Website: apple
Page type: payment
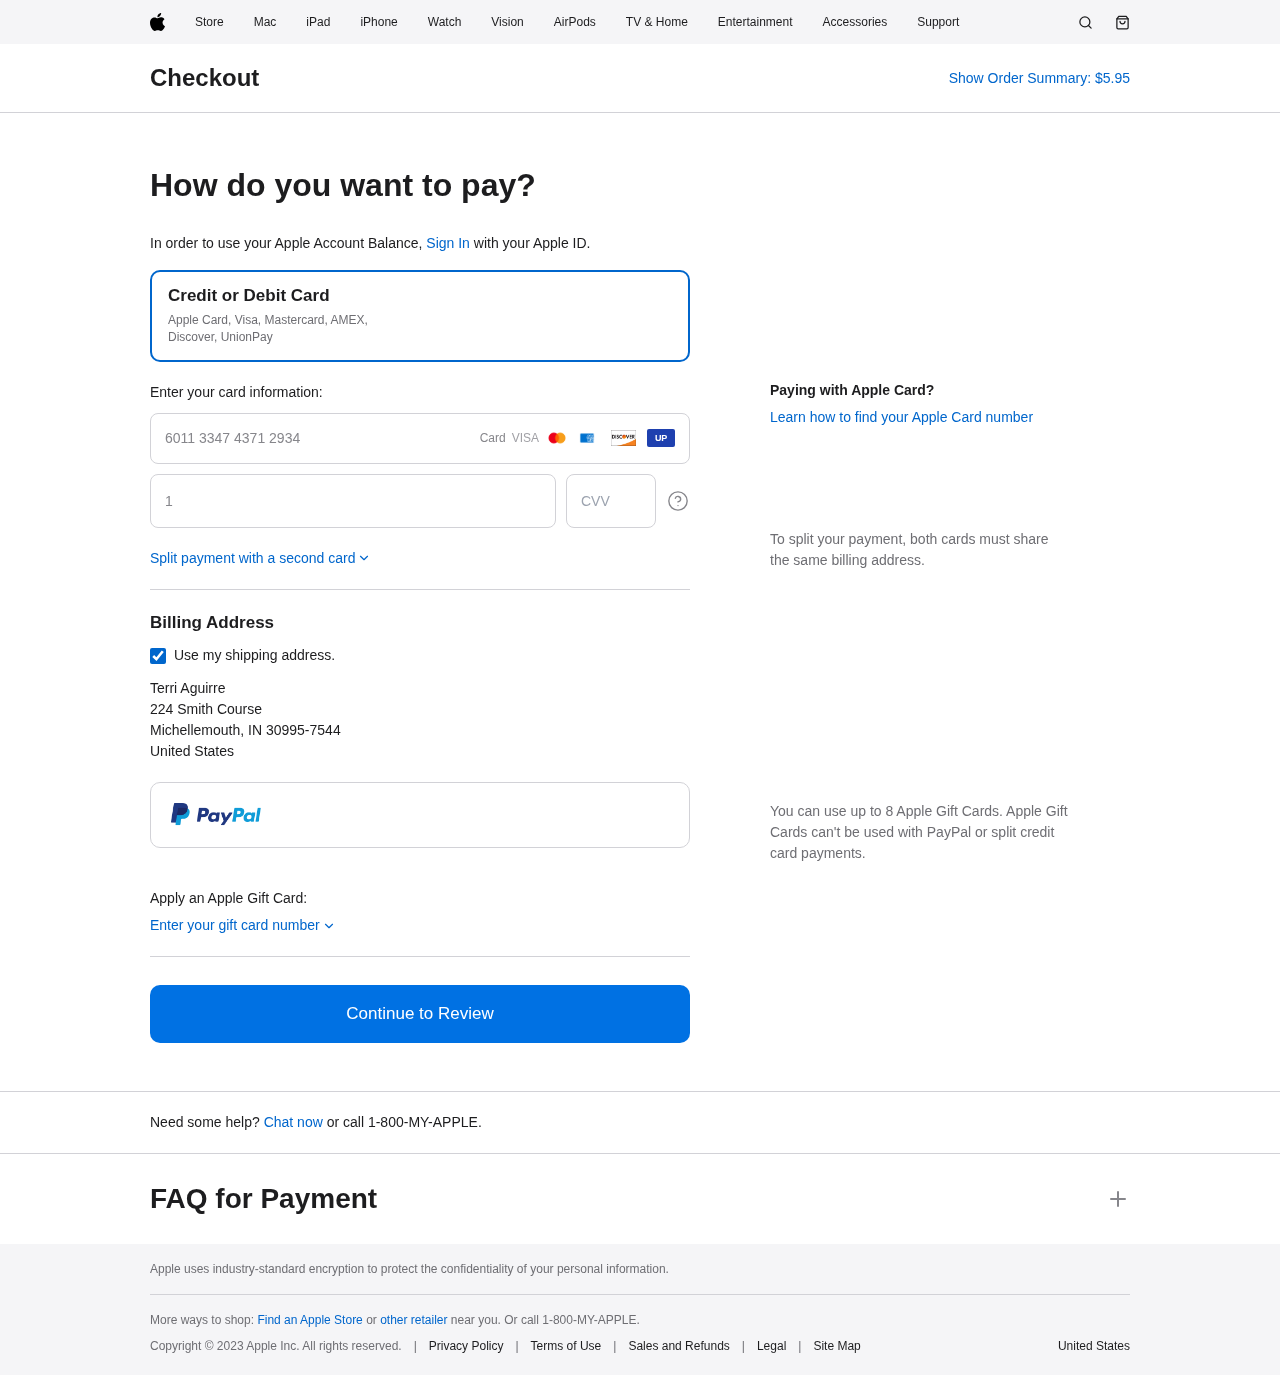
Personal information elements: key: PII_CARD_CVV
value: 033
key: PII_CARD_EXPIRY
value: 12/30
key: PII_CARD_NUMBER
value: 6011 3347 4371 2934
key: PII_COUNTRY
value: United States
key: PII_FULLNAME
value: Terri Aguirre
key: PII_STREET
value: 224 Smith Course
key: PII_CITY_STATE_ZIP
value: Michellemouth, IN 30995-7544
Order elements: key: ORDER_TOTAL
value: $5.95